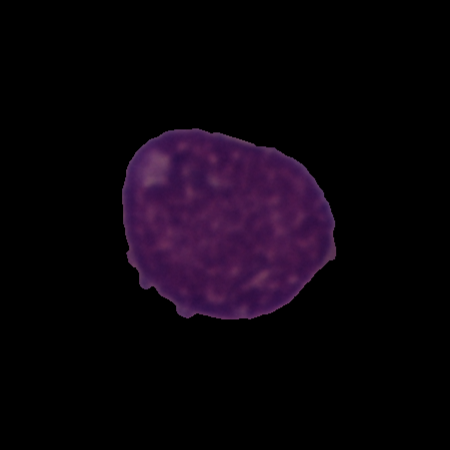
Label: cancer